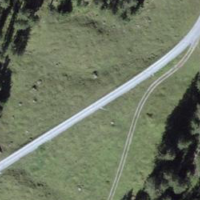
EUNIS habitat code: 32
Species observed at this site:
Lysandra coridon
Coenonympha pamphilus
Aricia artaxerxes
Cyaniris semiargus
Erebia aethiops
Aporia crataegi